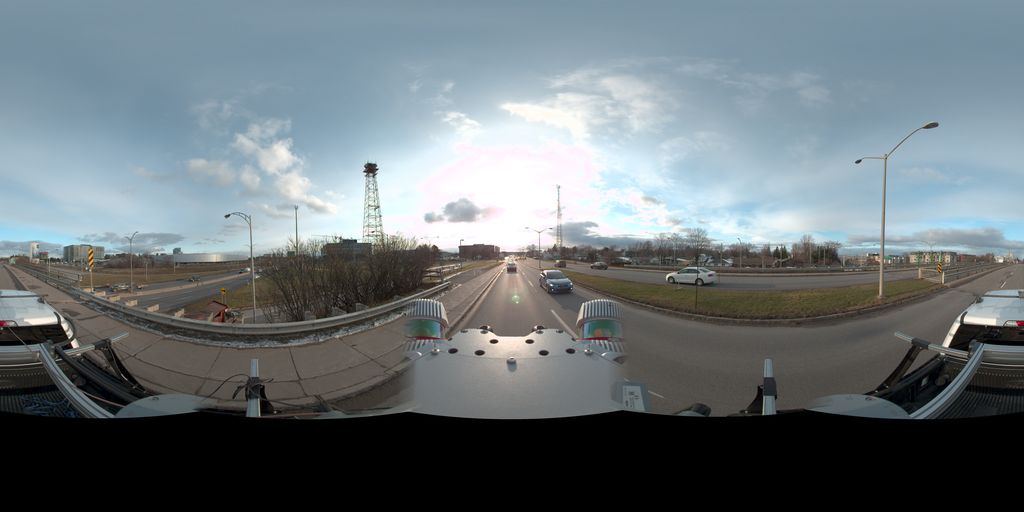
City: quebec_city